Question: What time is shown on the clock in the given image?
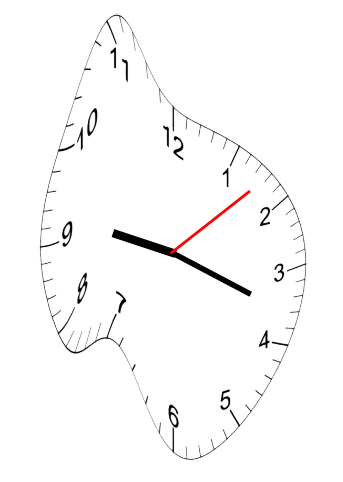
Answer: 09:18:08